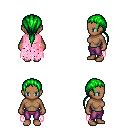
a pixel art fantasy rpg character, female body template, human, dark skin, pink tattered cape, magenta pants, green ponytail hairstyle, four views (front, back, left, right), 2x2 character sprite sheet, small pixel art, hard edges, no anti-aliasing